Field crop: maize
Growth stage: 2
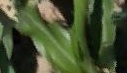
Species: maize